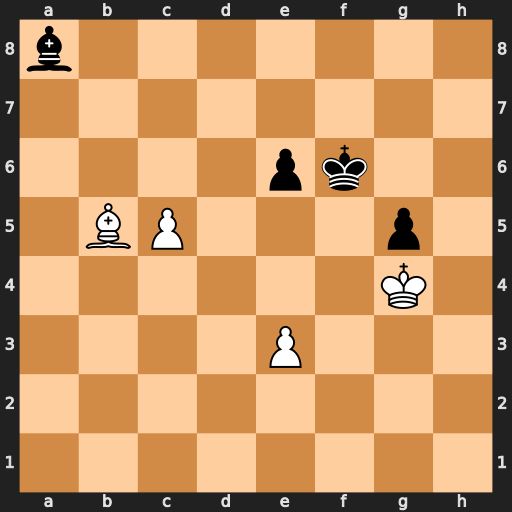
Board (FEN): b7/8/4pk2/1BP3p1/6K1/4P3/8/8
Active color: w
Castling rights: -
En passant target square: -
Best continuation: c6 Ke7 Kxg5 Kd6 Kf6